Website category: university
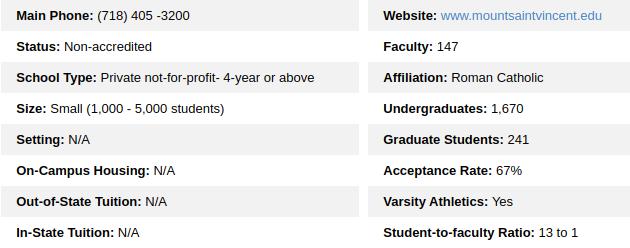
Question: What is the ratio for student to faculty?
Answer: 13 to 1

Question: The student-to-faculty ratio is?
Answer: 13 to 1